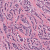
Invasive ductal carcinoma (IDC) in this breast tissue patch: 1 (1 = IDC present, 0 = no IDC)